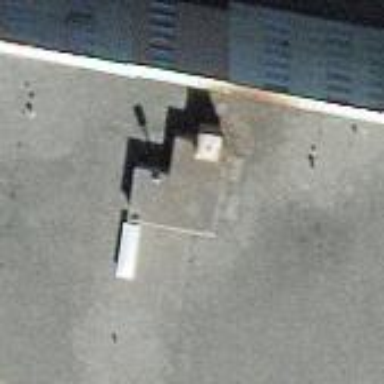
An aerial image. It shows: Residential building with flat roof.